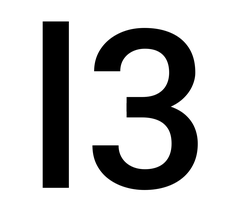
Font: Roboto_Medium